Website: macys
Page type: account-selection
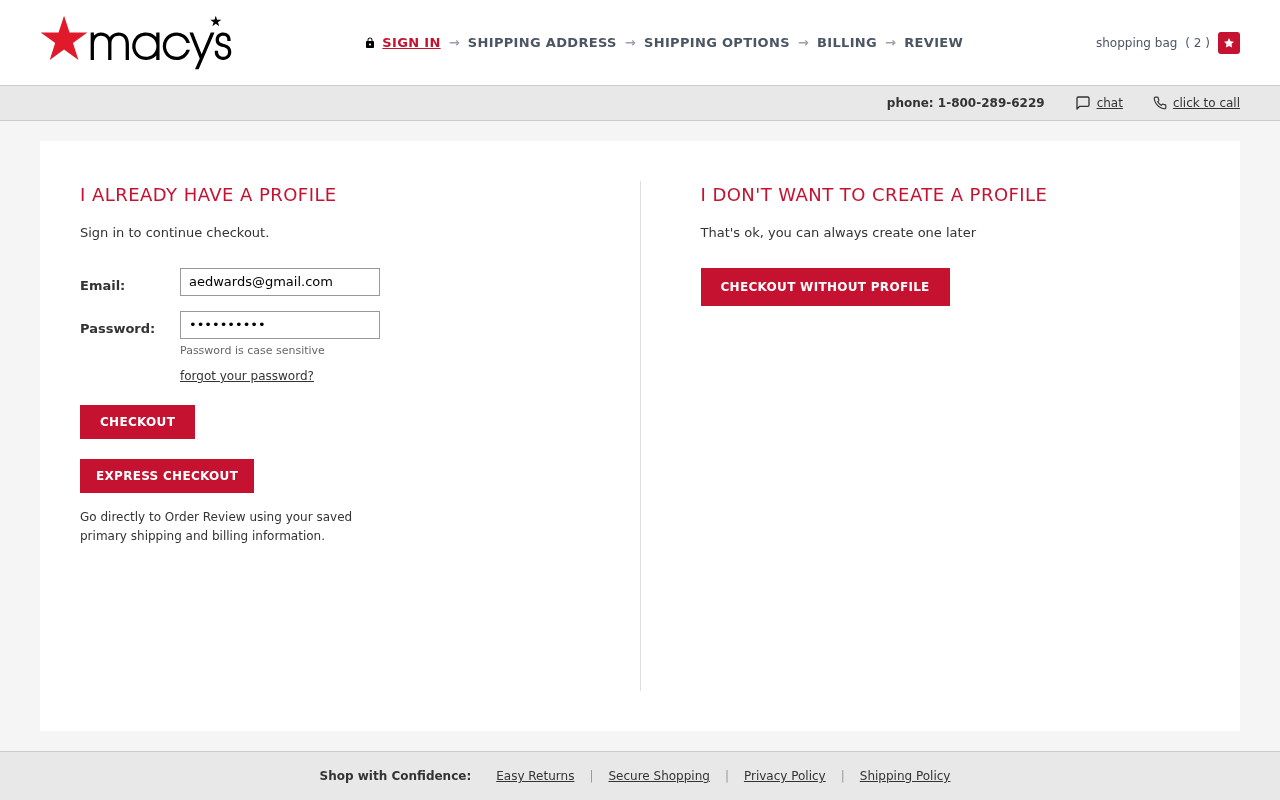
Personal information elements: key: PII_EMAIL
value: aedwards@gmail.com
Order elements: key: ORDER_NUM_ITEMS
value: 2